Question: I am trying to install or drag and drop Spotify application on simulator , i have already install in mac but when i m trying to install in simulator show me error popUp
This app could not be installed at this time.

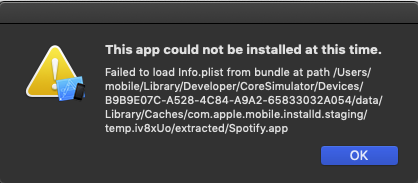
Answer: This is NOT possible
The Simulator does not run ARM code, ONLY x86 code. Unless you have the raw source code from Apple, you won't see the App Store on the Simulator.
The app you write you will be able to test in the Simulator by running it directly from Xcode even if you don't have a developer account. To test your app on an actual device, you will need to be apart of the Apple Developer program.
you can also check this One.
<URL>